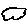
Label: cloud